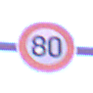
Verkehrszeichen: Geschwindigkeit80
Umgebung: Outdoor, Urban
Tageszeit: Night
Wetter: PartlyCloudy
Licht: Artificial
Jahreszeit: NotSpecified
Kontrast: HighContrast